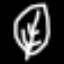
Label: leaf